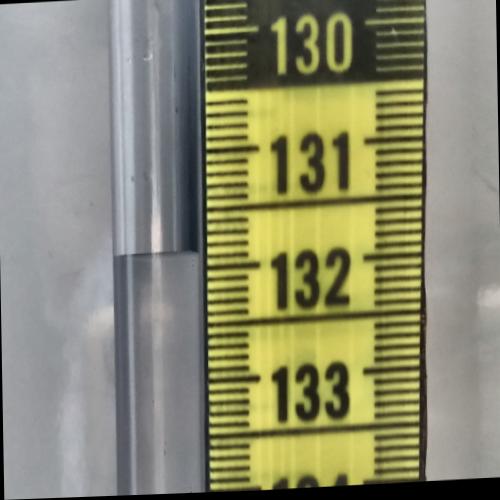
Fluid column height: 131.9 cm